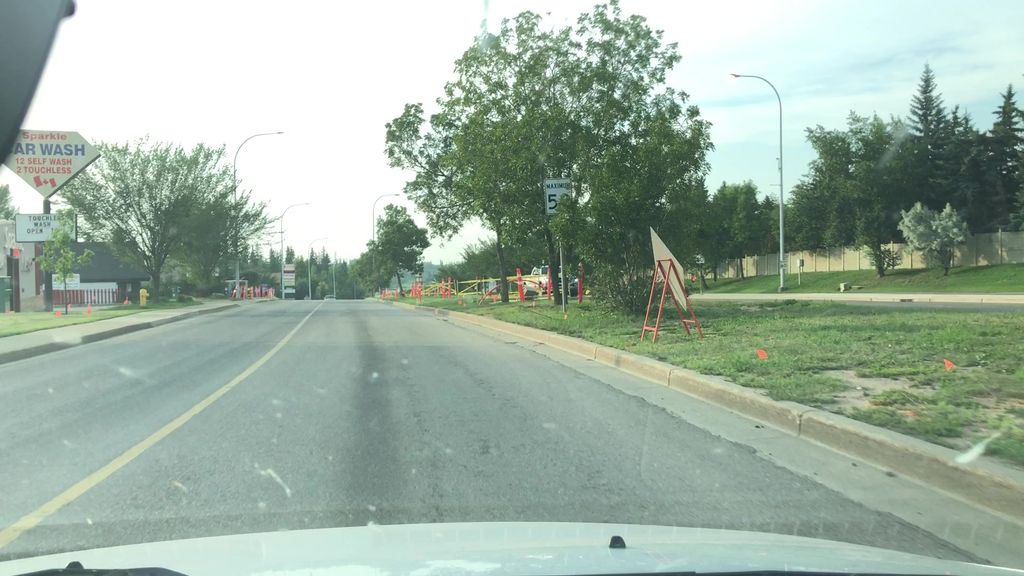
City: edmonton